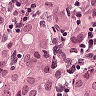
Metastatic tissue present: yes